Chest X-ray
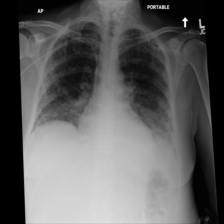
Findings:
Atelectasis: negative
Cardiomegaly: negative
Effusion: negative
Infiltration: negative
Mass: negative
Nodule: negative
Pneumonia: negative
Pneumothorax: negative
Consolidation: negative
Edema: negative
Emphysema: negative
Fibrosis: negative
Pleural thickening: negative
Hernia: negative